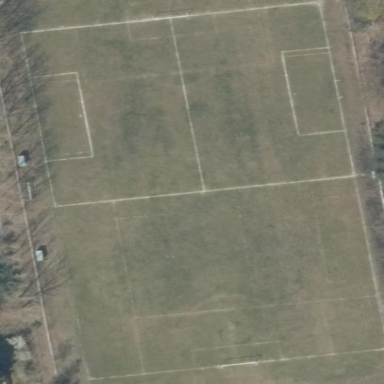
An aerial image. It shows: Soccer pitch for outdoor sports and leisure activities.